Interaction volume radius: 5 \u00c5
Interaction volume height: 20 \u00c5
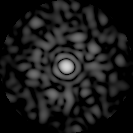
Disorder parameter: 0.8309